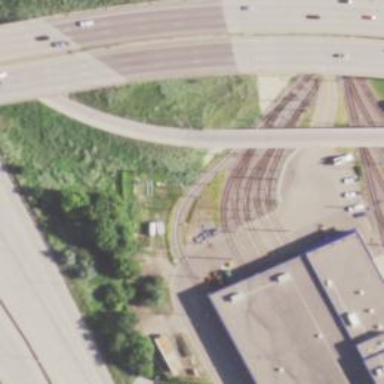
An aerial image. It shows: Light rail service yard with electrified contact lines.